Question: It says that the limit of download from the AppStore over-the-air is only 50 MB. But we have this app for some reason it exceeds 50+ MB. The previous version is only 49.1 MB then we just added about 100 kB but when we shipped it, and got released it became 51.5 MB.
We didn't receive any warning about file size, and we can also download it via 3G.
Now, my question is, what is that file size really mean? Is it the file size of the package or when it is installed? See image below.

Thanks!
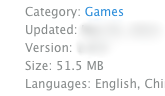
Answer: It's the package file. Apple may modify it between you submitting it and it going on to the app store (DRM, for example).
I recommend keeping the apps under about 45MB at submit time. That way, you'll be pretty confident that the overheads Apple may introduce in the process will not push it over the 50MB limit.
Also, it may be that Apple are using a different conversion (perhaps 1000KB = 1MB, instead of 1024KB = 1MB) in certain areas, which could account for this.